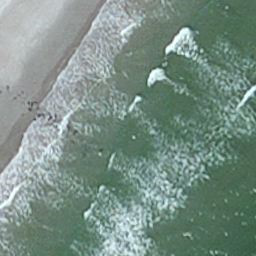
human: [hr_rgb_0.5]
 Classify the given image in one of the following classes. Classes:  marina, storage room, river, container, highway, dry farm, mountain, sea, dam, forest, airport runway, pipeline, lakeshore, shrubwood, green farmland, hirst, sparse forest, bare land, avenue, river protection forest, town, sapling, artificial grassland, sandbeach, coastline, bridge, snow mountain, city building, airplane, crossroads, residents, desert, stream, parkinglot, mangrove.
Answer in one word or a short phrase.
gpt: coastline